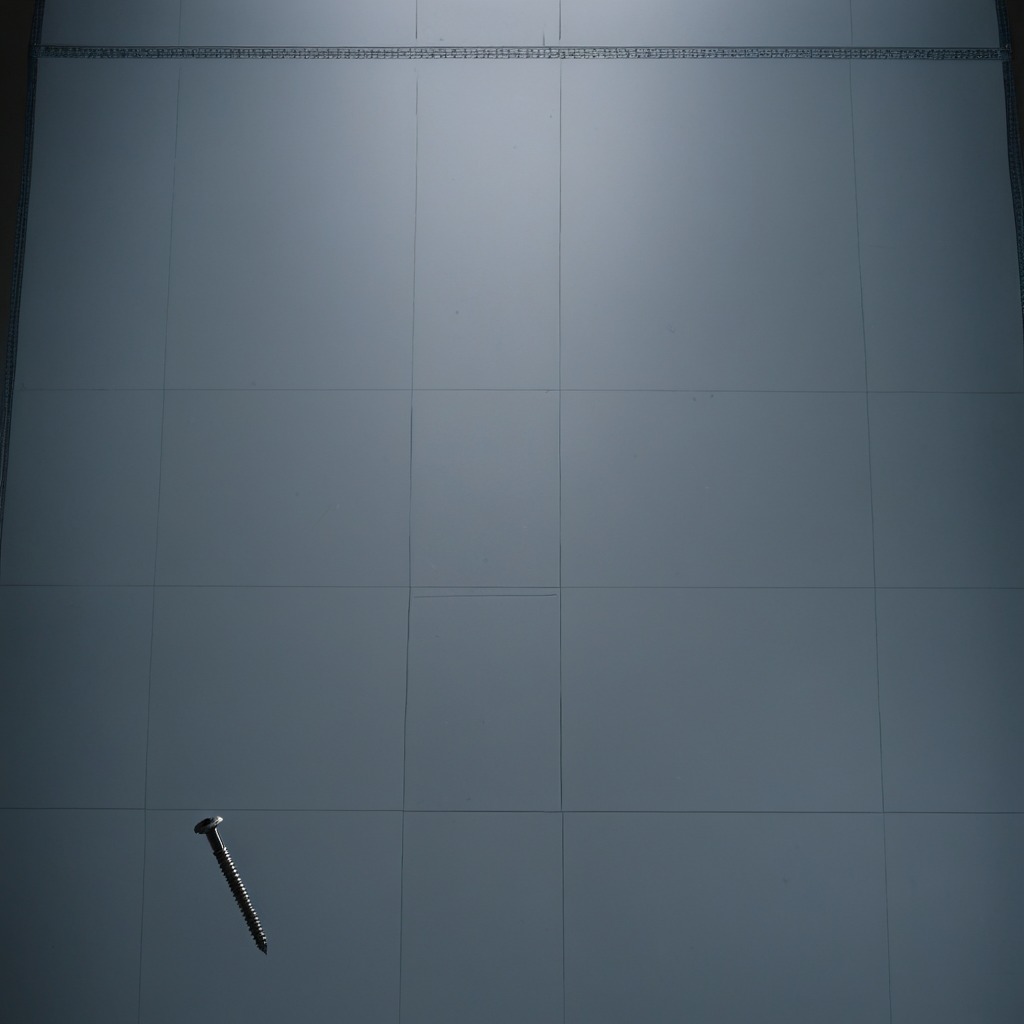
A metal screw lying on the toolbox surface in an airplane hangar workshop 8K.